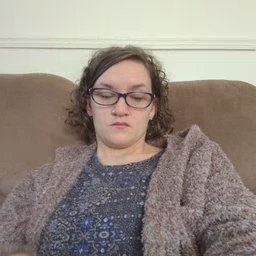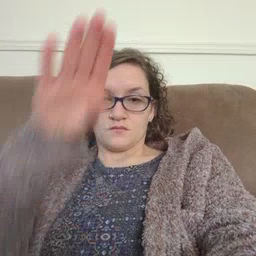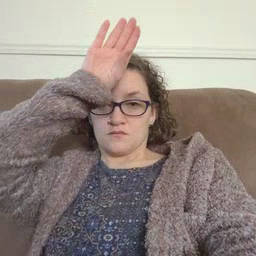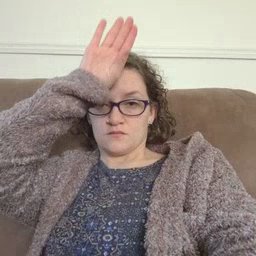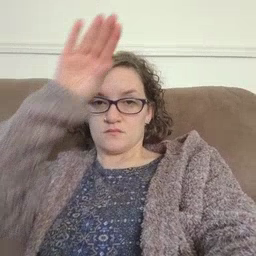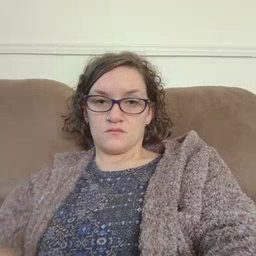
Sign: fireman